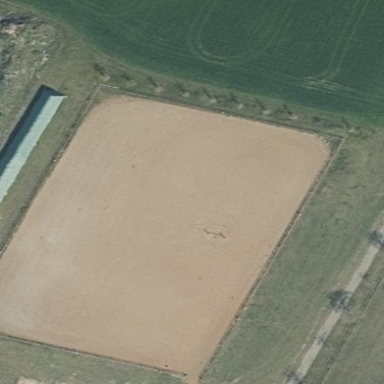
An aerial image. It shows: Equestrian pitch for leisure land use.